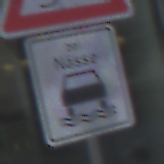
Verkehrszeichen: BeiNaesse
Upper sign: SchleuderOderRutschgefahr
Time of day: SunriseSunset
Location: Outdoor (Urban)
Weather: PartlyCloudy
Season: NotSpecified
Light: Natural